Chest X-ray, PA view. Patient: 9 years old, sex M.
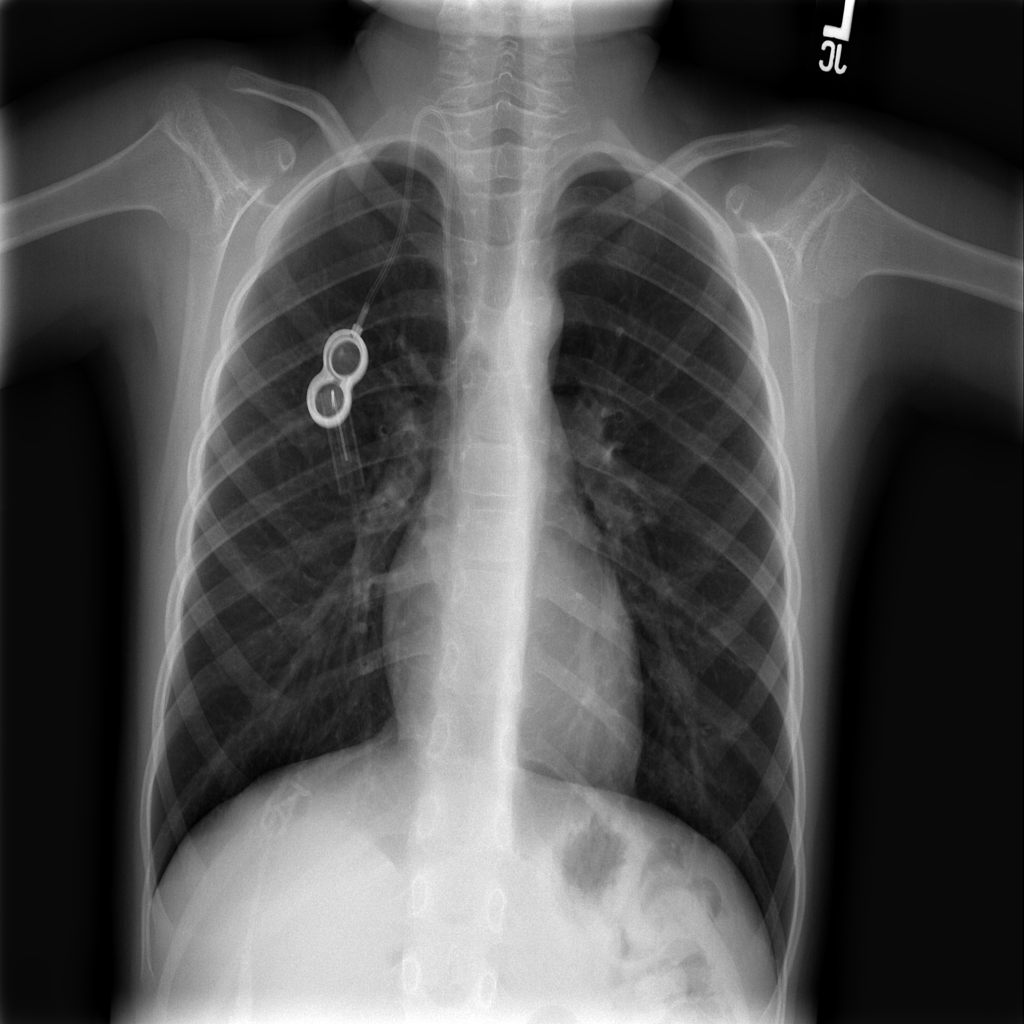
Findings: No Finding